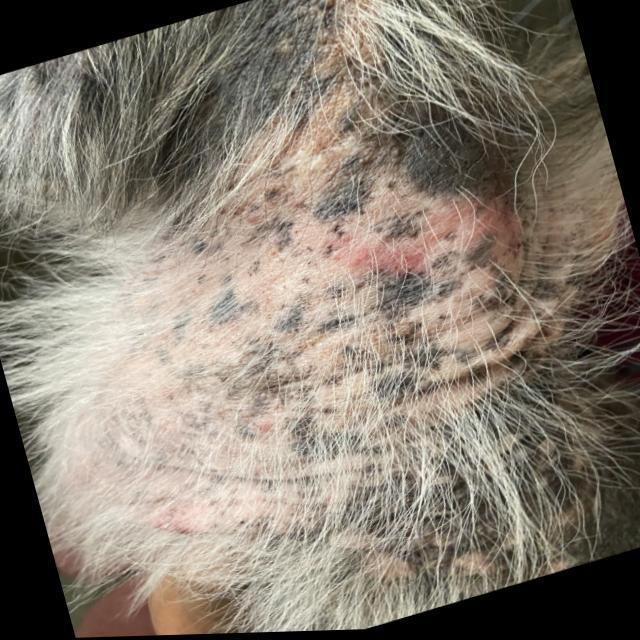
Canine demodicosis (Demodex mange) — caused by Demodex canis mites. Presents with alopecia, follicular papules, pustules, and comedones. Often localized on face and forelimbs.